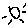
Label: sun